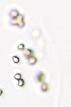
Label: Phaeocystis